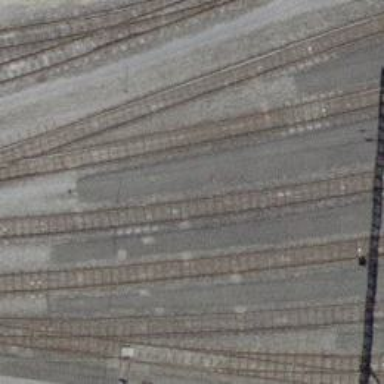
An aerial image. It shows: Narrow-gauge railway with single track running through yard. The railway is electrified with contact line.